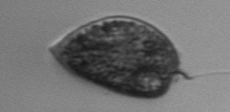
Label: Prorocentrum_micans